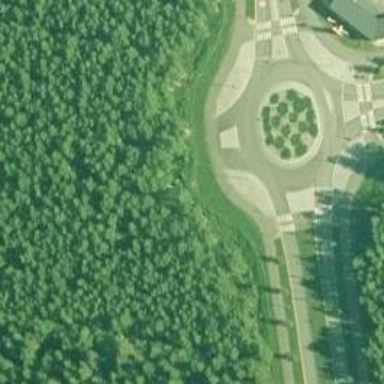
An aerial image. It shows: Tertiary road that leads to roundabout.